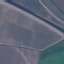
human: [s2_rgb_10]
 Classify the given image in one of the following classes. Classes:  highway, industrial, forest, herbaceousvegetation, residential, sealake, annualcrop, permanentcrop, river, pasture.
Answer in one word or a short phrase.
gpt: Highway